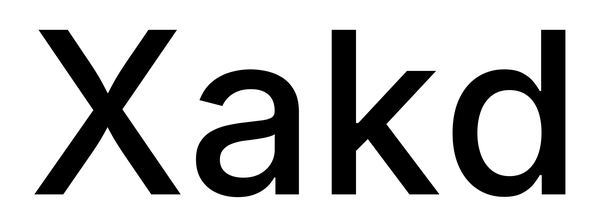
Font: Inter_Medium